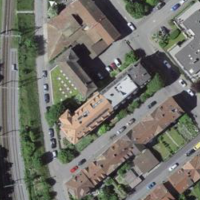
EUNIS habitat code: 54
Species observed at this site:
Stachys recta